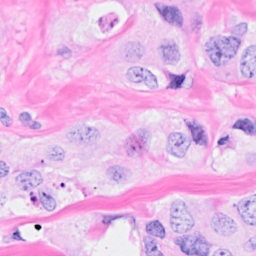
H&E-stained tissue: Breast